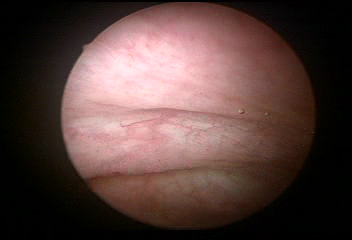
Modality: WLC
Class: Normal mucosa
Bladder cancer association: No